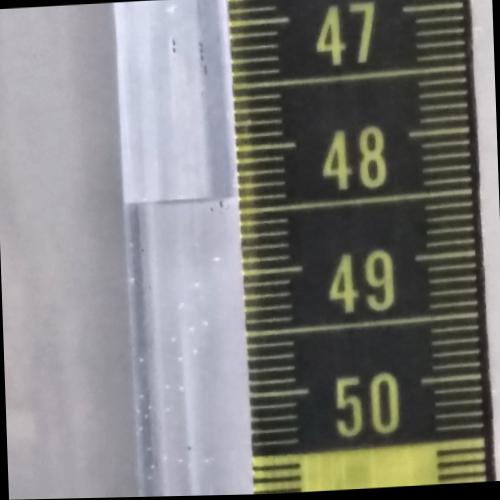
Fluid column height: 48.4 cm